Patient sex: M
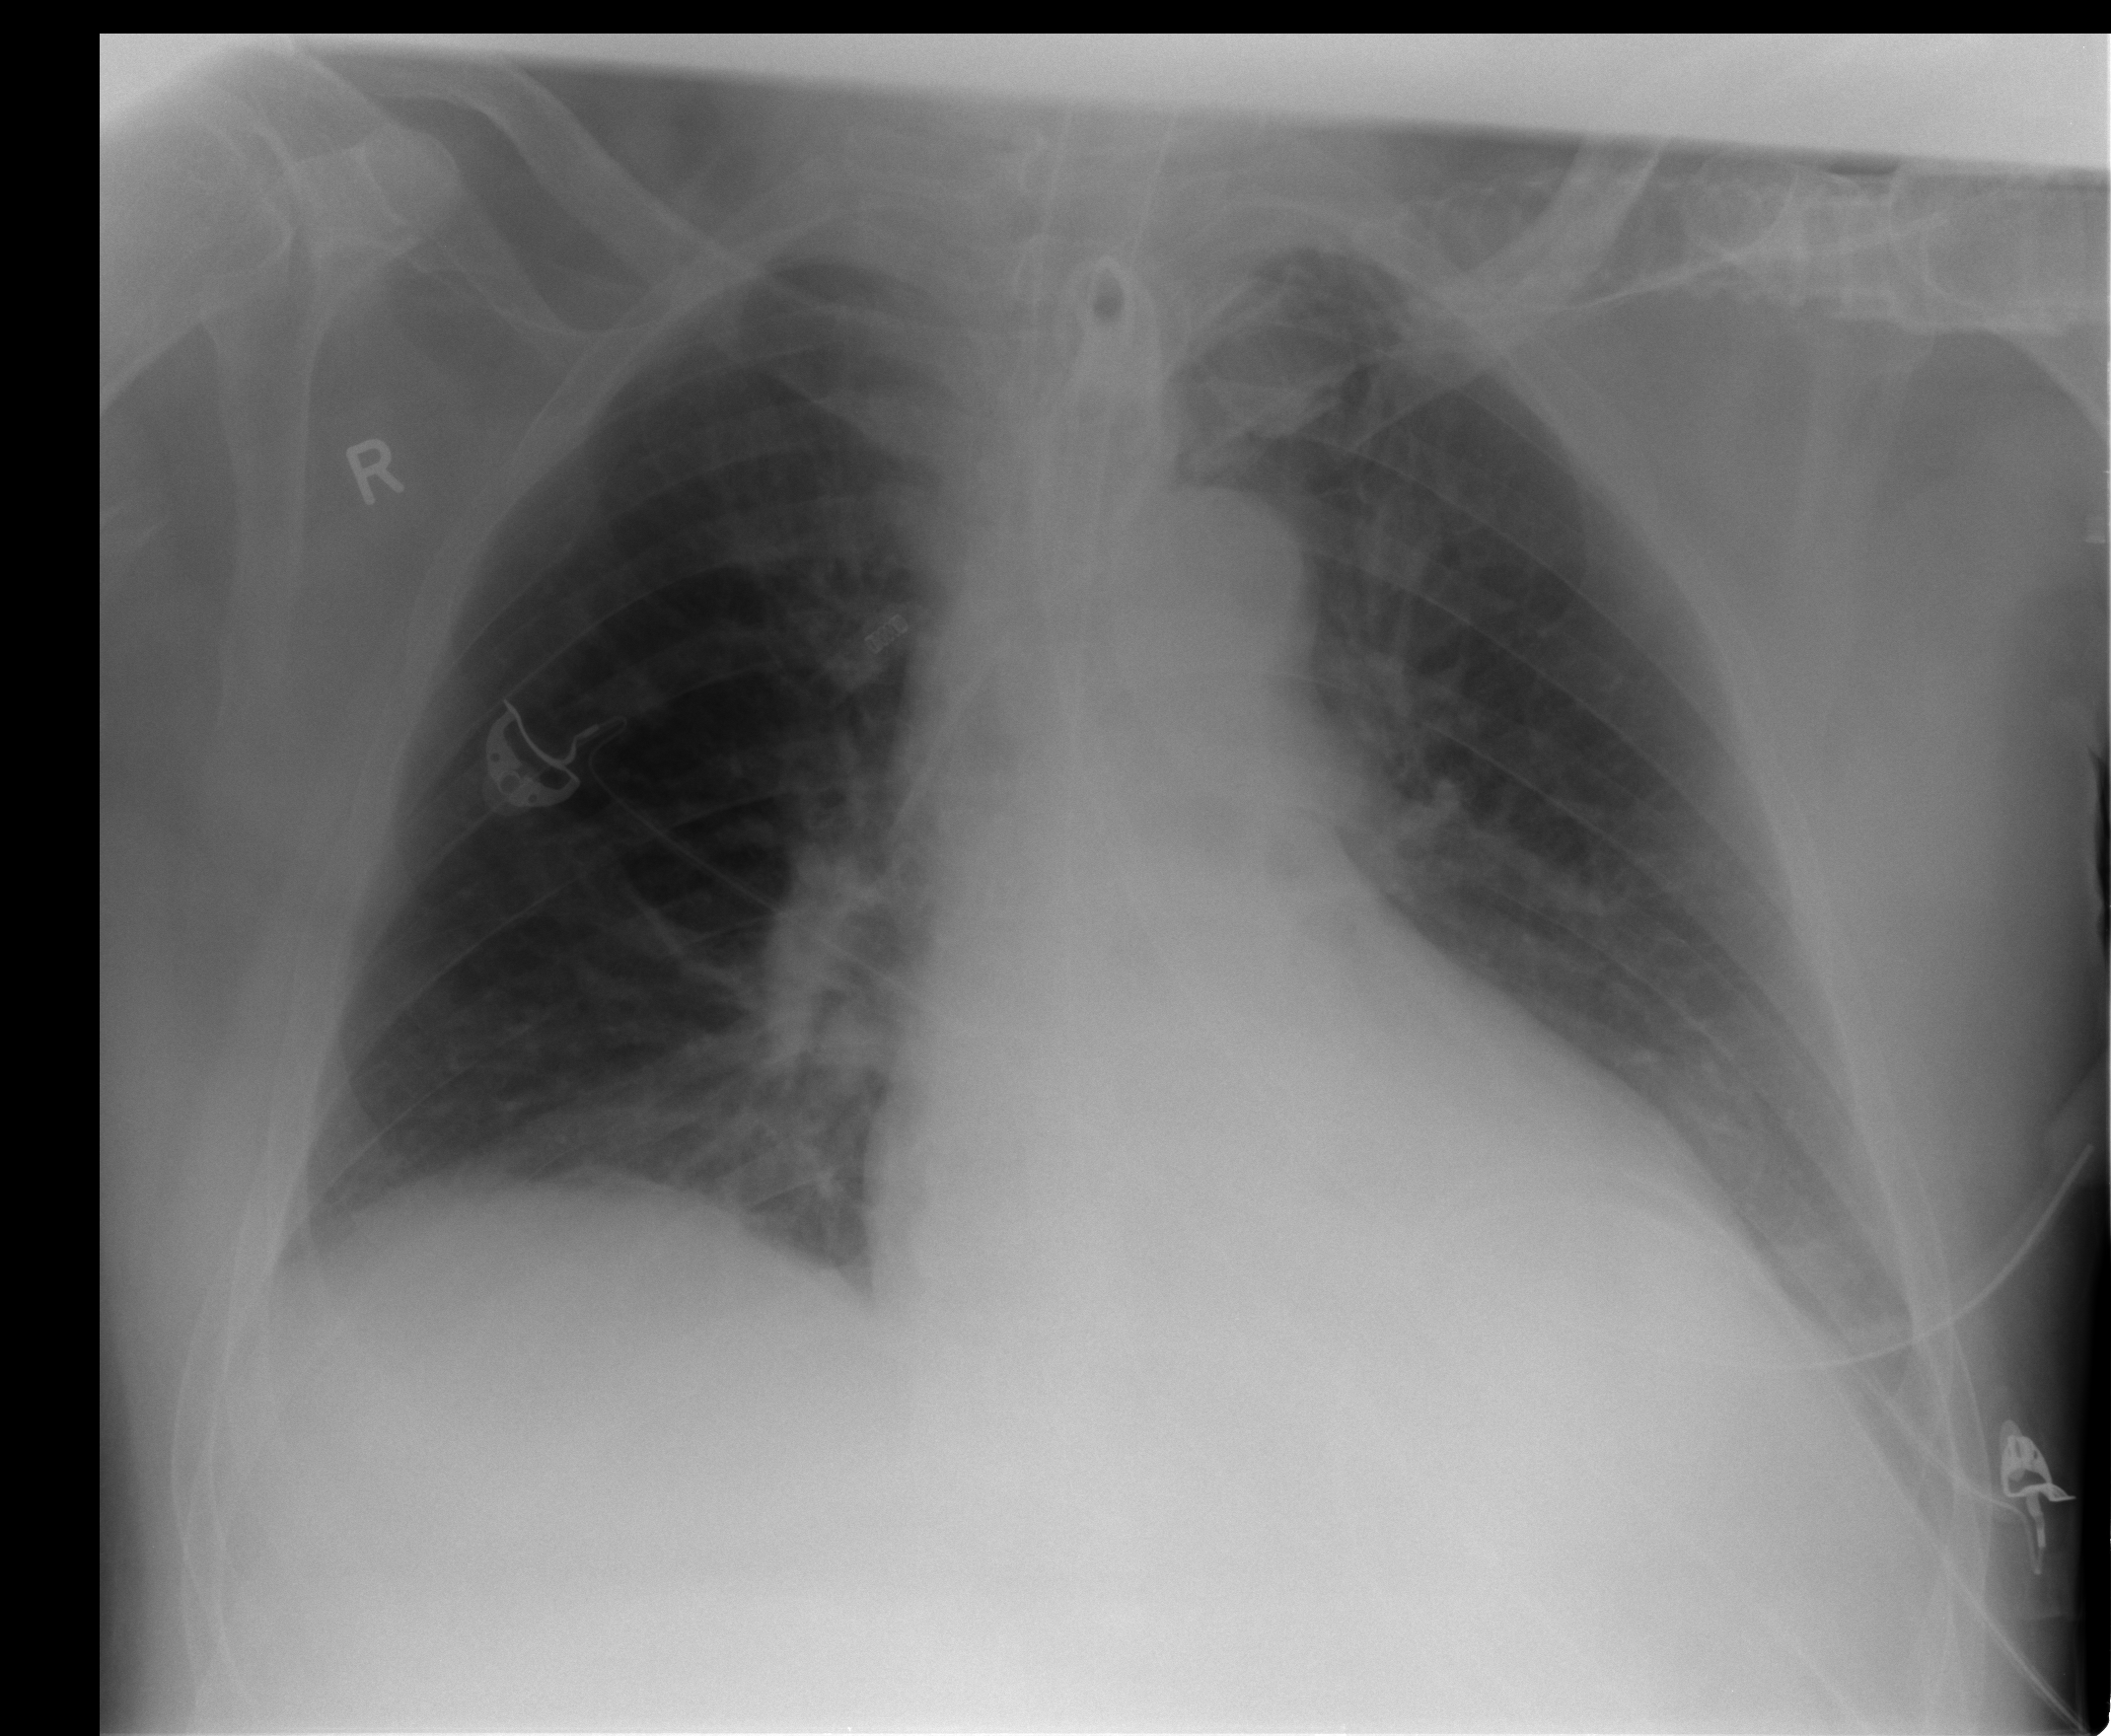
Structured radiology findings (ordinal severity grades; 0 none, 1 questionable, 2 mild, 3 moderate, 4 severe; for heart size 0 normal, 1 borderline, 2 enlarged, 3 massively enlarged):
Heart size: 0
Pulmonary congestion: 0
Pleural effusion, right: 0
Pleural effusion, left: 0
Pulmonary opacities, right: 0
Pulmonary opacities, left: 0
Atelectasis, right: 2
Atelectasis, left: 2